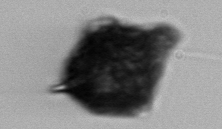
Label: Gonyaulax